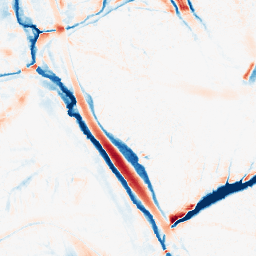
Category: morphological
Decomposition family: morphological_ellipse
Decomposition parameters: operation: average
width: 20
height: 30
Upsampling method: sinc_hamming
Upsampling parameters: scale: 2
kernel_size: 8
Upsampling scale: 2